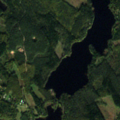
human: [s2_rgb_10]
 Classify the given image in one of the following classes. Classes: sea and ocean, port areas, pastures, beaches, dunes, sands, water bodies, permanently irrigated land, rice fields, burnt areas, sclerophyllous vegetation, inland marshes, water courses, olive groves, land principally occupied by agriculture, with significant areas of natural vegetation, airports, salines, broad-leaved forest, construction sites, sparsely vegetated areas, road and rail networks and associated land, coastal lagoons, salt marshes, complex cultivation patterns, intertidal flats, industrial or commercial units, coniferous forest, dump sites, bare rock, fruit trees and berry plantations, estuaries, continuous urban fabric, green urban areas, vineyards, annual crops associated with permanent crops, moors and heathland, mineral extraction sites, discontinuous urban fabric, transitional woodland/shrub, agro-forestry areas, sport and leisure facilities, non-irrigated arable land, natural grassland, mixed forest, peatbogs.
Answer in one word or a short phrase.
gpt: coniferous forest, mixed forest, water bodies